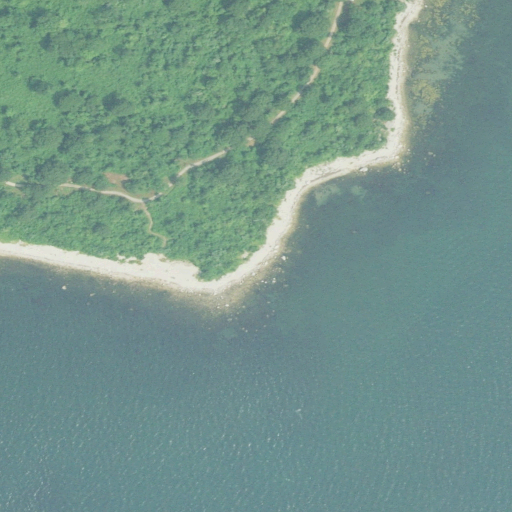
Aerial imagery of cape in Connecticut named Mumford Point containing open water, woody wetlands, deciduous forest, barren land, and herbaceous wetlands